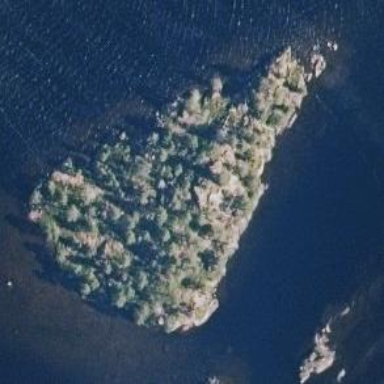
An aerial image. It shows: Islet.